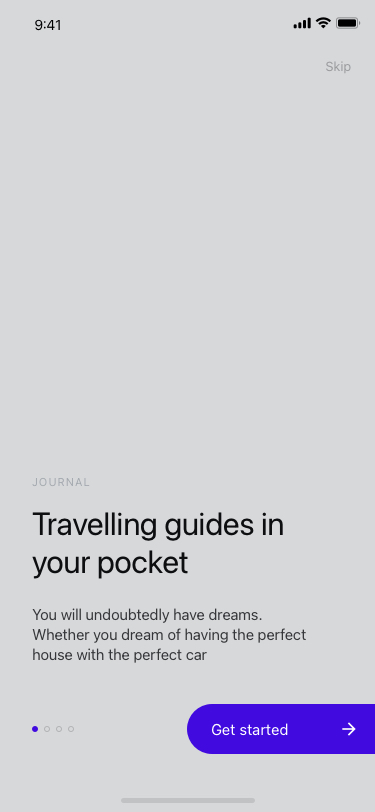
Text in this UI design:
Get started
Travelling guides in your pocket
JOURNAL
You will undoubtedly have dreams. Whether you dream of having the perfect house with the perfect car
Skip